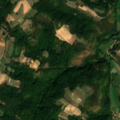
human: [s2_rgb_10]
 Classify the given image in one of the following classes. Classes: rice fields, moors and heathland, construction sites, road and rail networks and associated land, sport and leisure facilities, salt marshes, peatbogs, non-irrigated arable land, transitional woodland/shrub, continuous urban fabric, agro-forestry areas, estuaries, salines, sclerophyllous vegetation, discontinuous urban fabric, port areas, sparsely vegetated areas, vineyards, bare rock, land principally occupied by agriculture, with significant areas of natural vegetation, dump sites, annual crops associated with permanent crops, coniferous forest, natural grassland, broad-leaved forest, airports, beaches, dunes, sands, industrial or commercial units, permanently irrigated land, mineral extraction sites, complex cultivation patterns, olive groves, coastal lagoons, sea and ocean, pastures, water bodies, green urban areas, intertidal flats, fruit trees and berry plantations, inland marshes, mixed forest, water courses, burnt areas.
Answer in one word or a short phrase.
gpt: complex cultivation patterns, broad-leaved forest